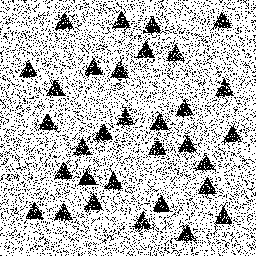
Squares: 0
Triangles: 32
Stars: 0
Total shapes: 32